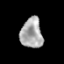
Tissue: prostate
Cell type: T cells
Senescence score: 0.3529
Nuclear area (px): 651
Mean DAPI intensity: 168.455